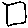
Label: square